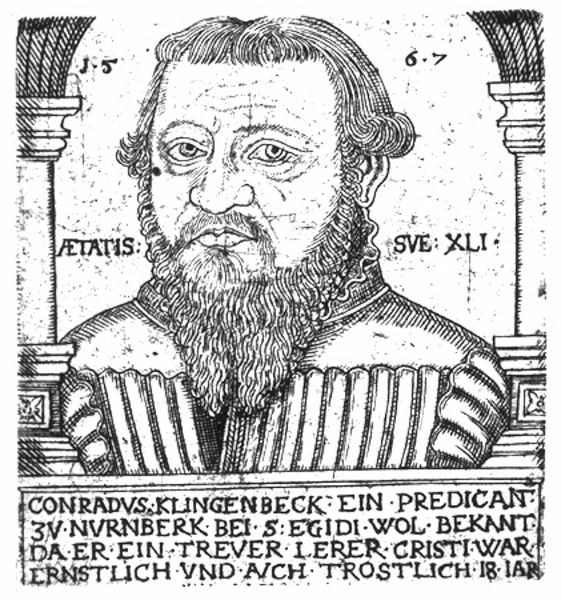
Titel: Bildnis des Conrad Klingenbeck
Künstler: Balthasar Jenichen
Institution: (Seriendruck)
Schlagwörter: mann, säule, säulen, blick, bart, architektur, kragen, tod, tot, bildnis, portrait, porträt, brustbild, locke, schrift, bogen, grafik, graphik, deutsch, buch, druck, stich, text, zeitung, nürnberg, latein, nachricht, seriendruck, conrad, conradus, todesnachricht, 1567, klingenbeck